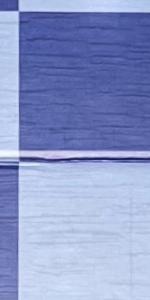
Label: Empty